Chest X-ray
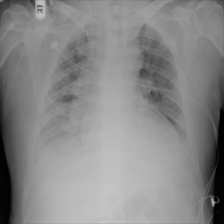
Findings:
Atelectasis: positive
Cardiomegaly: negative
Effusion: negative
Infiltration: negative
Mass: negative
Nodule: negative
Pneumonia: negative
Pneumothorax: negative
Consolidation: negative
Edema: negative
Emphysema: negative
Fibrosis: negative
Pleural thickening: negative
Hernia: negative